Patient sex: F
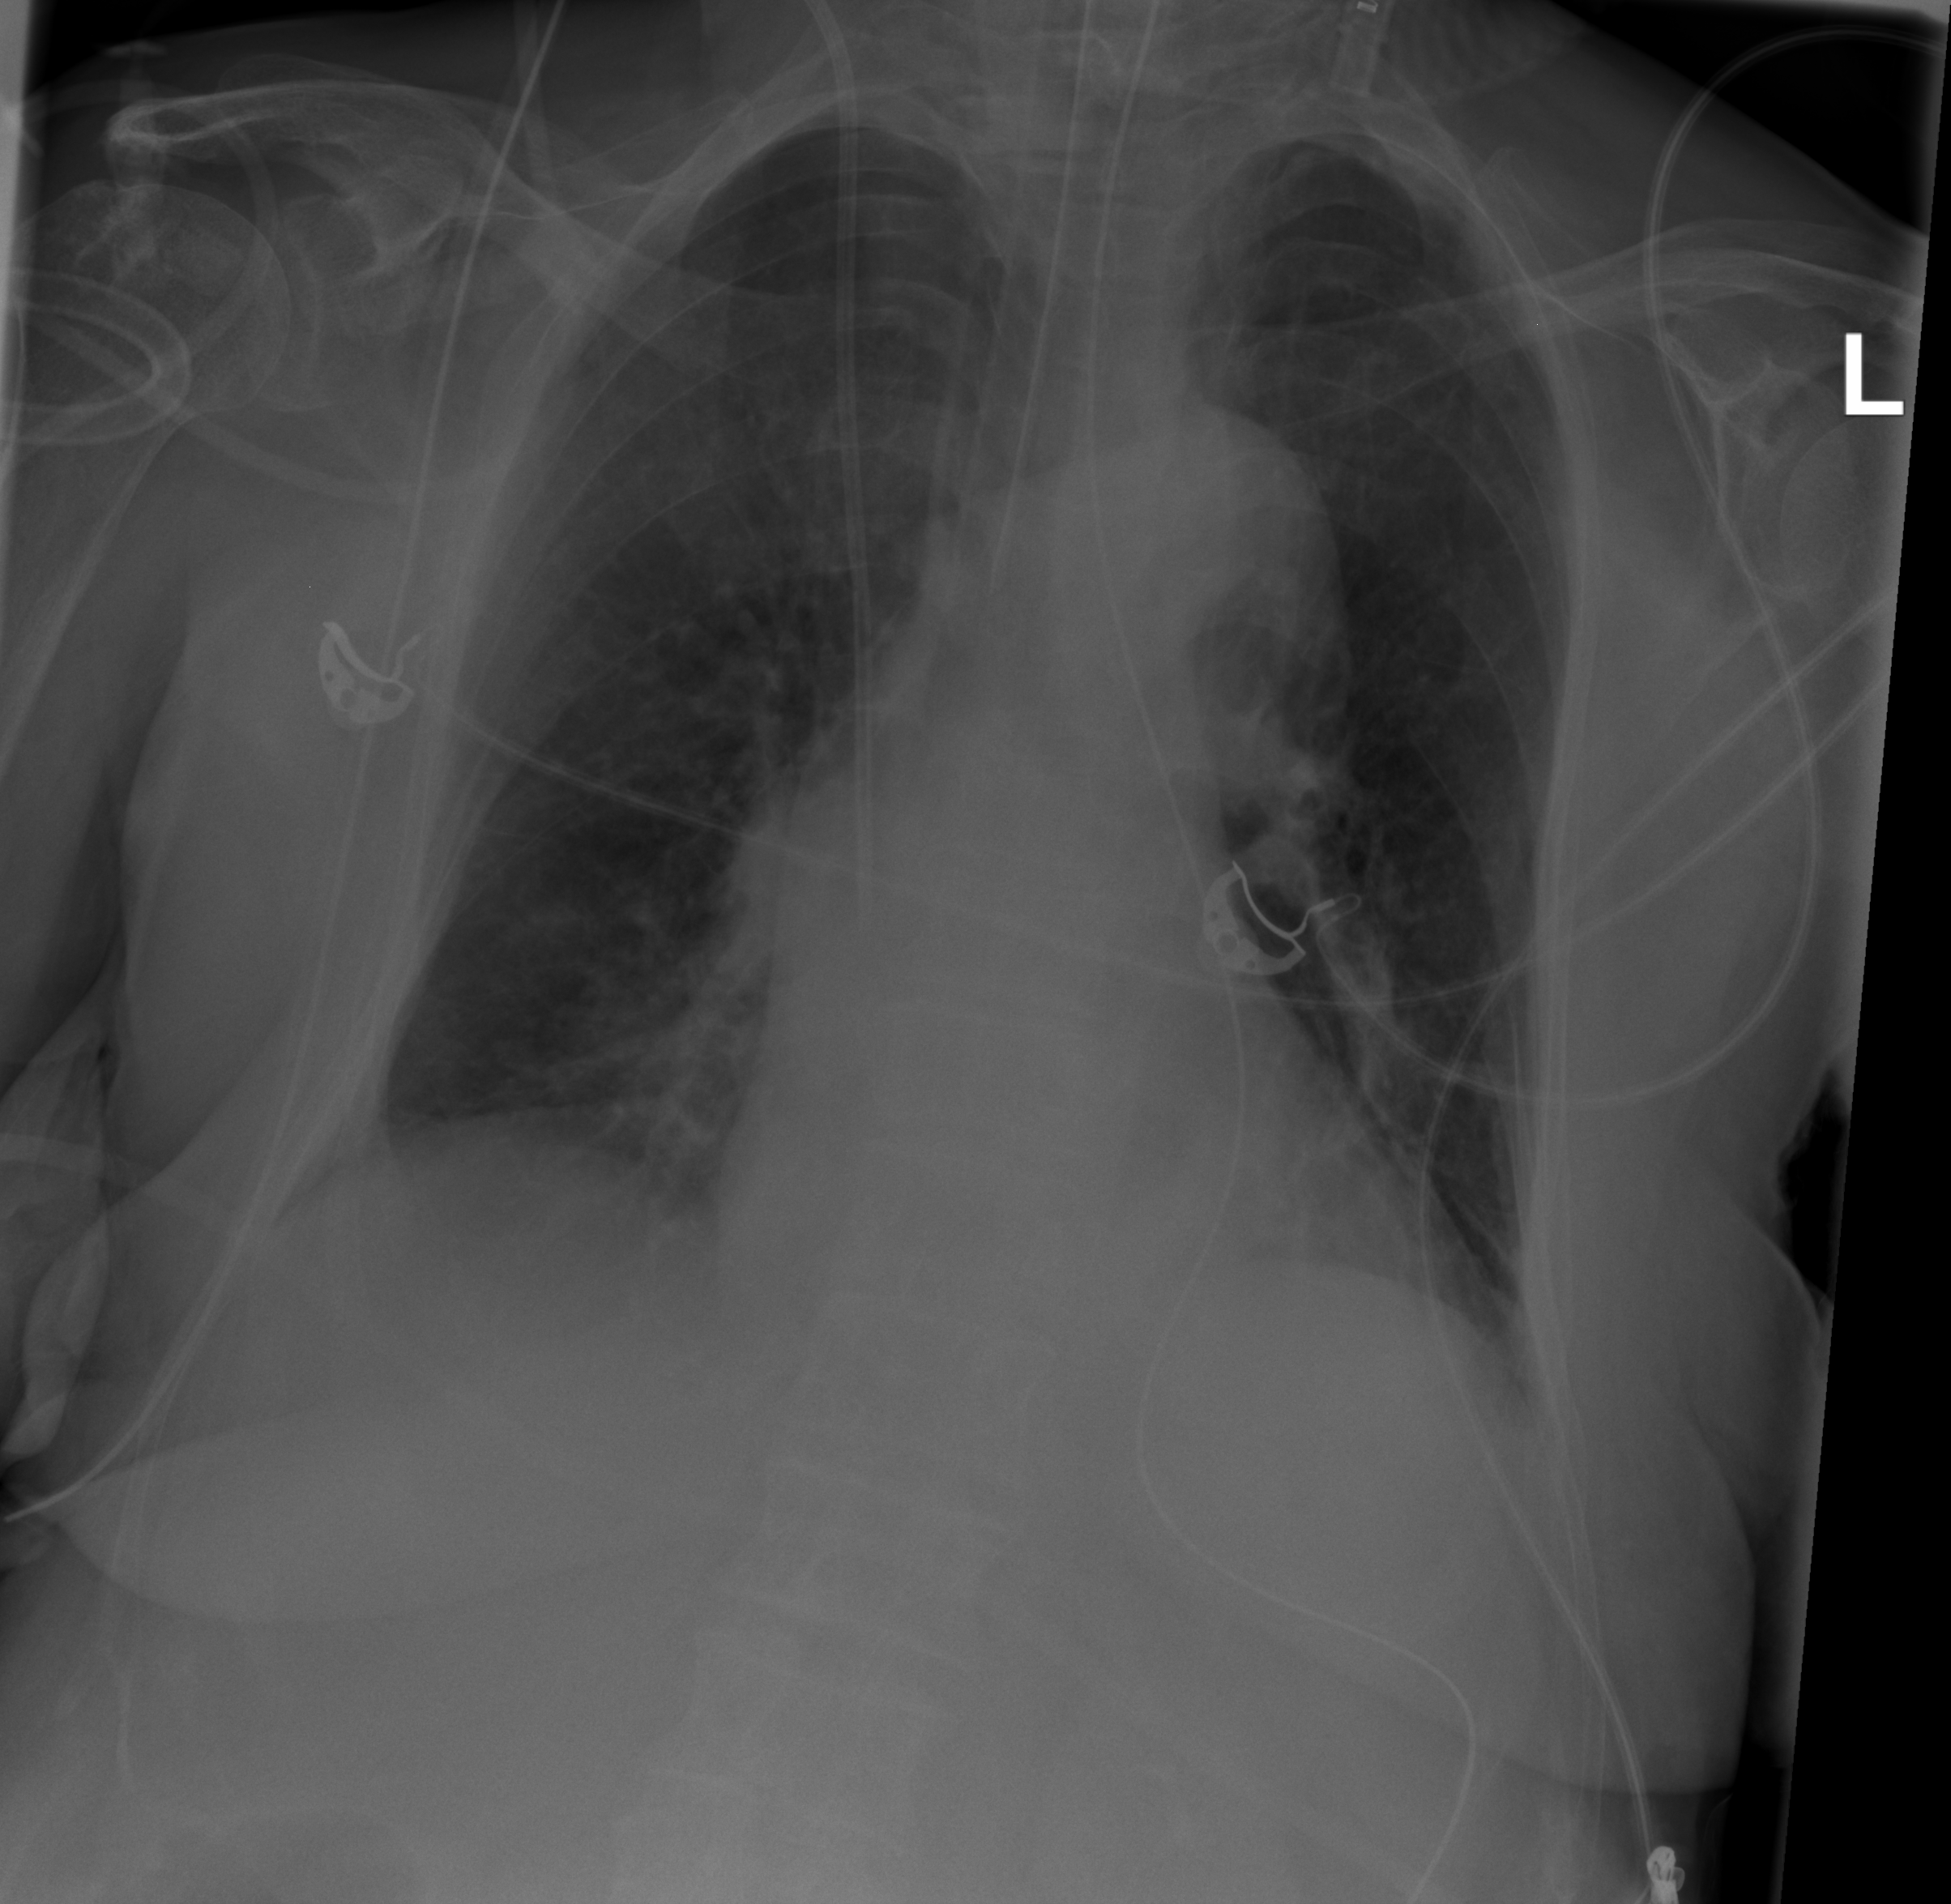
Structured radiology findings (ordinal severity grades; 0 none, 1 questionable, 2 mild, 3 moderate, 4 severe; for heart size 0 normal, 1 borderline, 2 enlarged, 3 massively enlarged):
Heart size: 1
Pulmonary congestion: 0
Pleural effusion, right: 0
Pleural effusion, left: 0
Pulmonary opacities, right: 2
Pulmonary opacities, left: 0
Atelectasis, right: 2
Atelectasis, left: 1